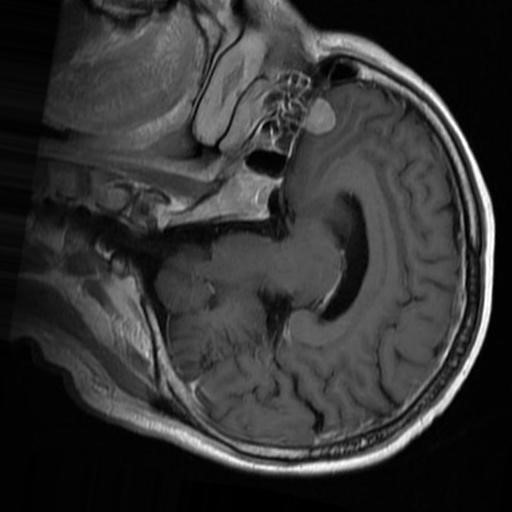
Label: brain_menin